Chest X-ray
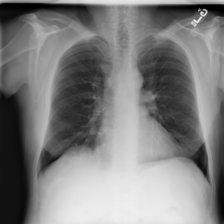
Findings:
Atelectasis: negative
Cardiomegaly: negative
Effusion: negative
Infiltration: negative
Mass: negative
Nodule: negative
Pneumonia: negative
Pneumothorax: negative
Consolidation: negative
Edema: negative
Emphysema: negative
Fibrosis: negative
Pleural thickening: negative
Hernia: negative